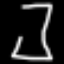
Label: hourglass